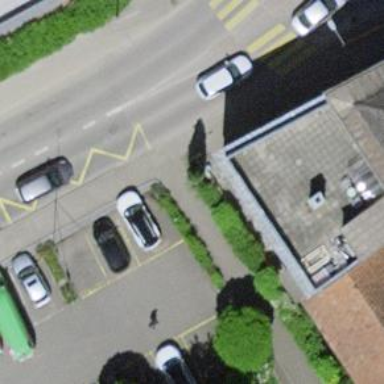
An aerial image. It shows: Platform for public transport on the road.